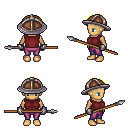
a pixel art fantasy rpg character, female body template, human, tanned skin, maroon sleeveless shirt, magenta pants, gold bedhead hairstyle, chain helm, metal gloves, spear, four views (front, back, left, right), 2x2 character sprite sheet, small pixel art, hard edges, no anti-aliasing